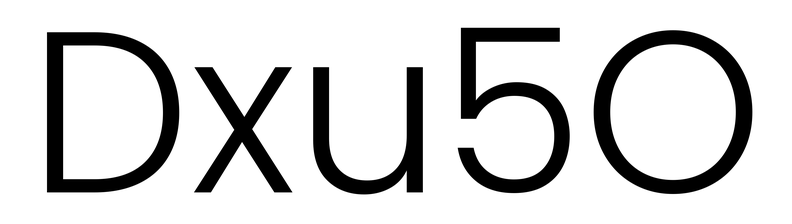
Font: Poppins-Light